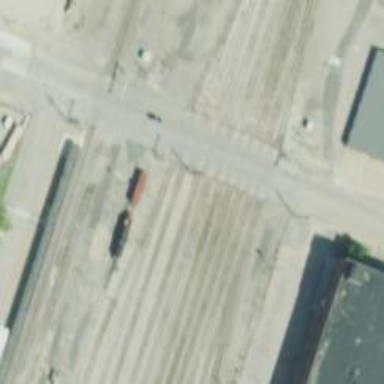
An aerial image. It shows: Crossing for the railway.